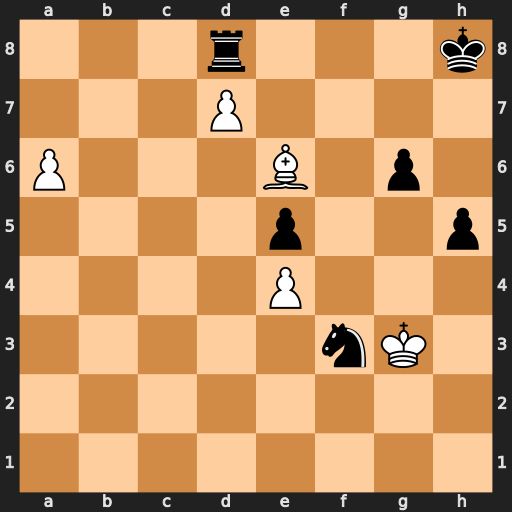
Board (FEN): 3r3k/3P4/P3B1p1/4p2p/4P3/5nK1/8/8
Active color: w
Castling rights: -
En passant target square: -
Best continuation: Kxf3 Kg7 a7